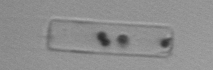
Label: Guinardia_delicatula_TAG_internal_parasite